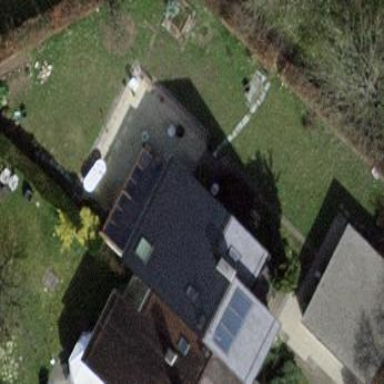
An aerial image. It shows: Garden enclosed by fence.